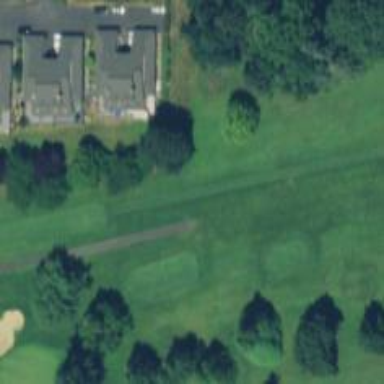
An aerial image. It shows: Service road used as golf cart path.